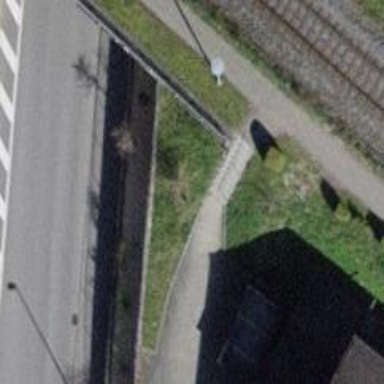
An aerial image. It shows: Set of steps on the road.